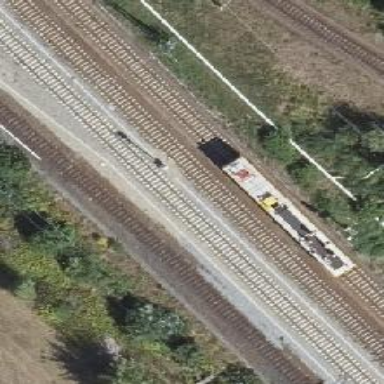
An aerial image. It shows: Railway signal.